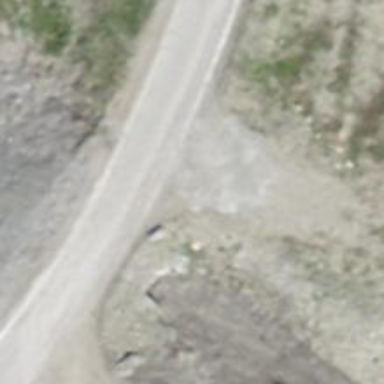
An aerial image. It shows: Asphalt road classified as tertiary.